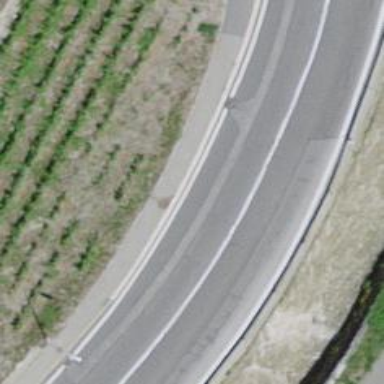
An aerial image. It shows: Tertiary road with asphalt surface and sidewalk on the left.